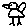
Label: bird